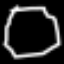
Label: octagon